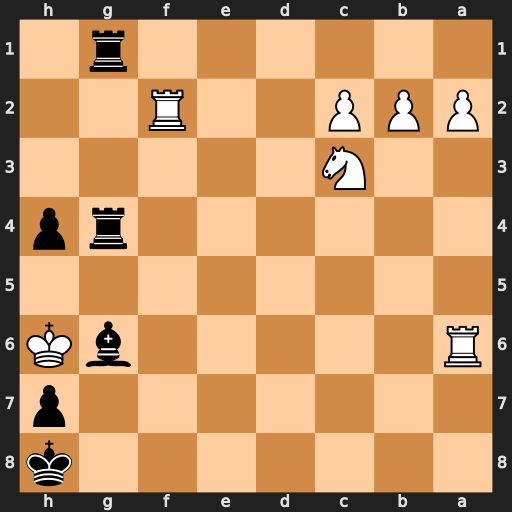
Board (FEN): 7k/7p/R5bK/8/6rp/2N5/PPP2R2/6r1
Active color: b
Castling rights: -
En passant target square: -
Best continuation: Be8 Rf8+ Rg8 Rxg8+ Kxg8